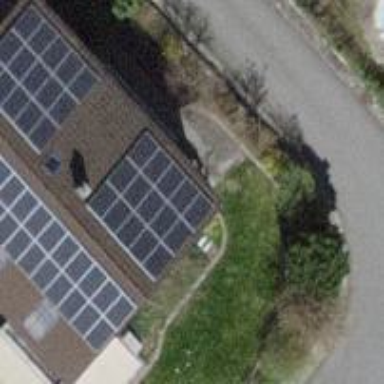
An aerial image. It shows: Solar power generator using photovoltaic panels.